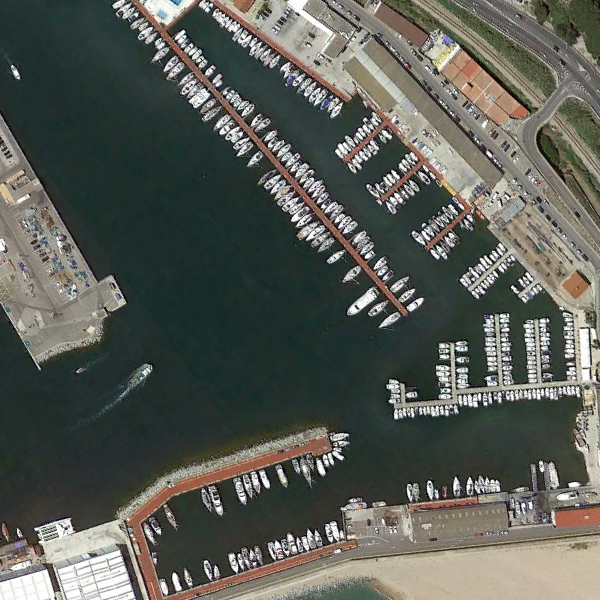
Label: Port